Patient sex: M
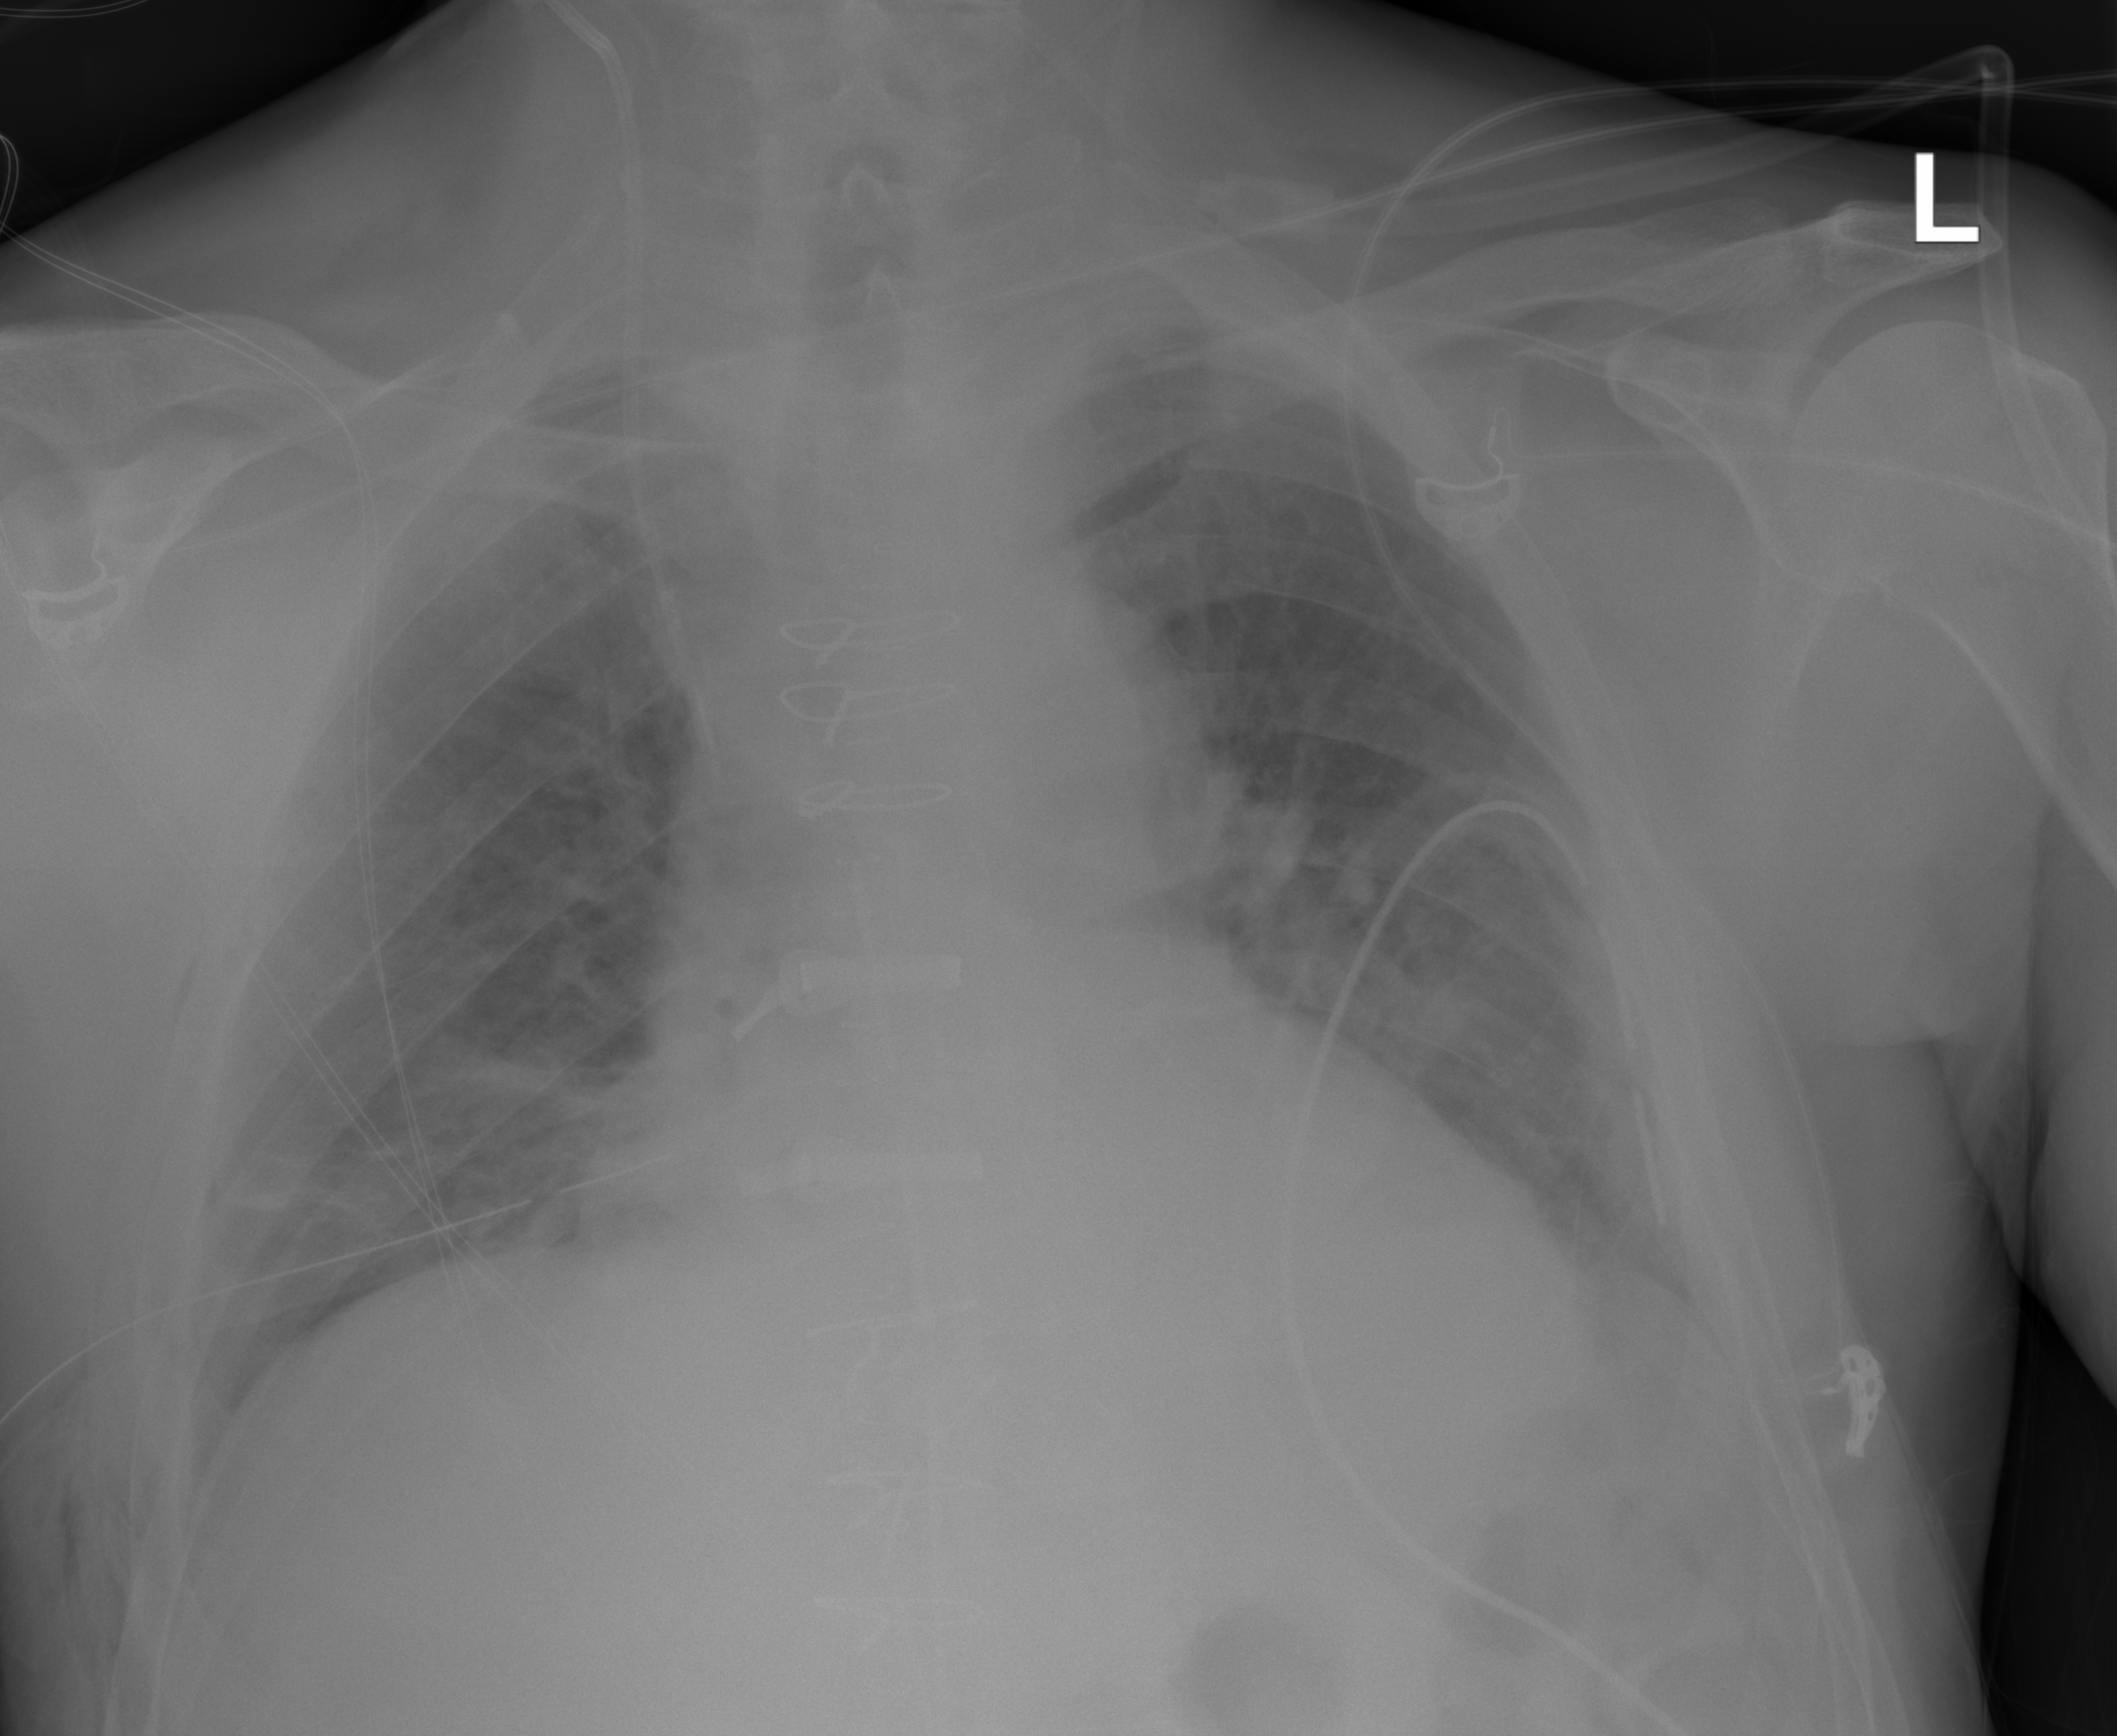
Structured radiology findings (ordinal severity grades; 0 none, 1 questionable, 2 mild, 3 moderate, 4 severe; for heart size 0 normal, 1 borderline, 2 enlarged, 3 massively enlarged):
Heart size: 0
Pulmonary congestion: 2
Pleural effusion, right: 0
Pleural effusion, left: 0
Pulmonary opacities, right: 1
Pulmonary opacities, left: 0
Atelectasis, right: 2
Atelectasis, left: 0